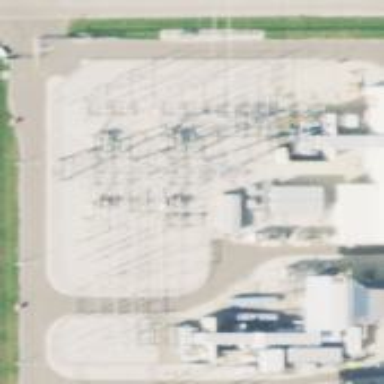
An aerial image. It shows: Switch used for power control.